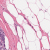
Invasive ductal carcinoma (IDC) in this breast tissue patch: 1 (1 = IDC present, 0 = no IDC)